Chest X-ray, AP view. Patient: 31 years old, sex M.
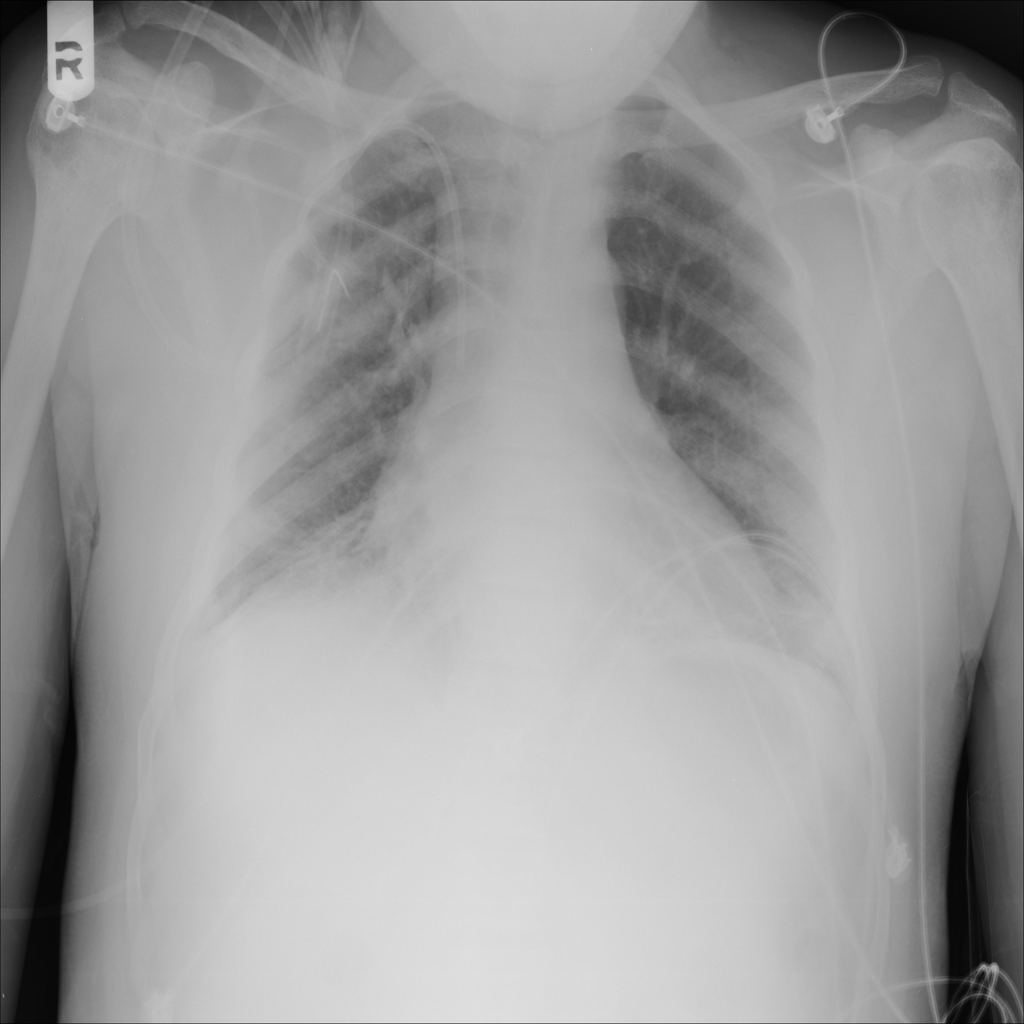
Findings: Atelectasis, Cardiomegaly, Infiltration